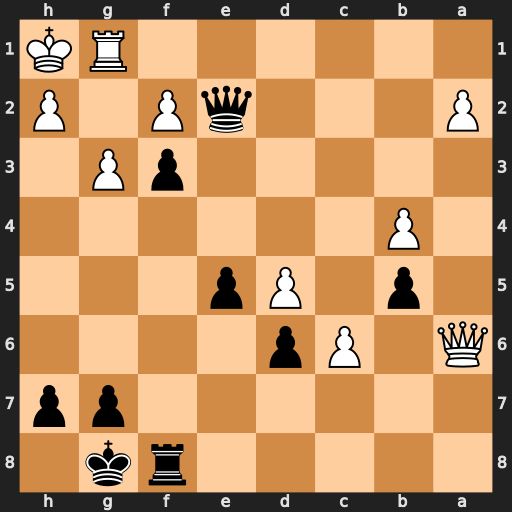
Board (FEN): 5rk1/6pp/Q1Pp4/1p1Pp3/1P6/5pP1/P3qP1P/6RK
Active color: b
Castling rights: -
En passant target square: -
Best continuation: Qxf2 c7 Qc2 Qxd6 f2 Qxf8+ Kxf8 c8=Q+ Qxc8